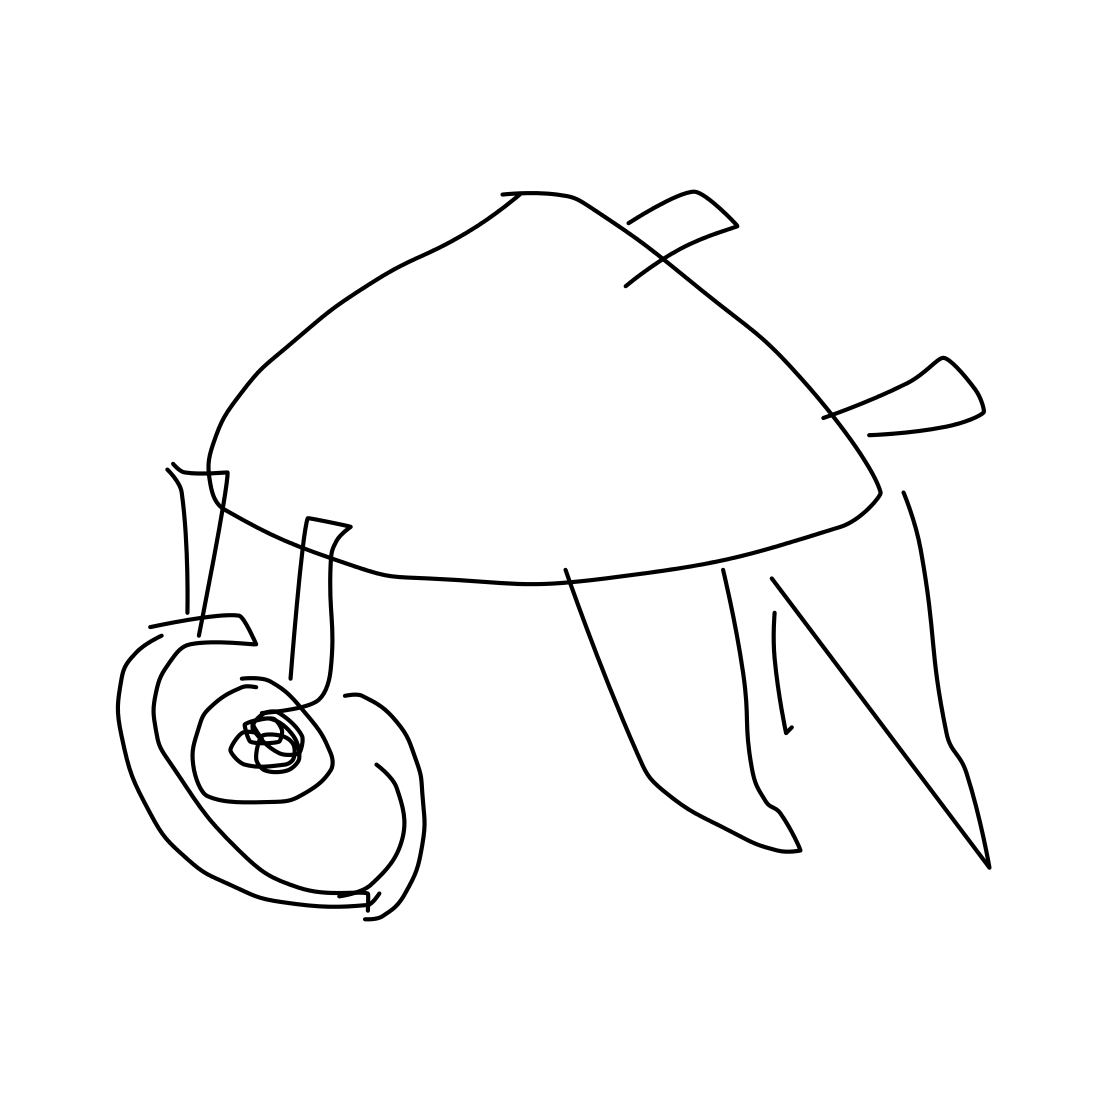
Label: wheelbarrow